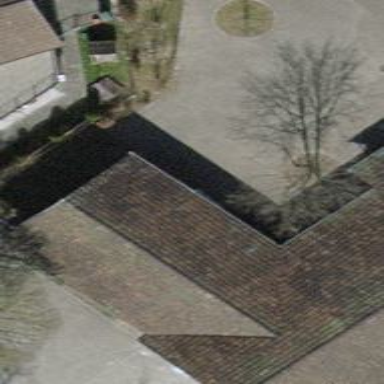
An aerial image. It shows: Kindergarten.